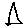
Label: triangle